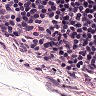
Metastatic tissue present: no